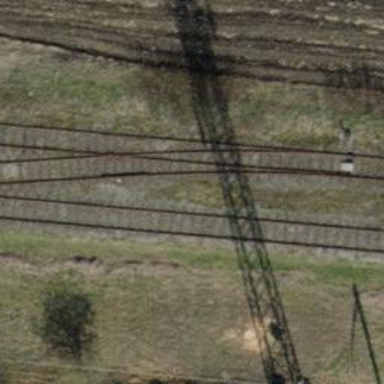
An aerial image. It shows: Single-track railway spur.